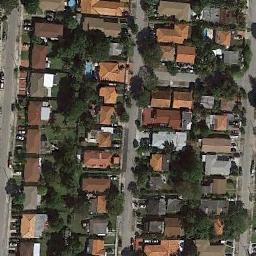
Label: dense_residential